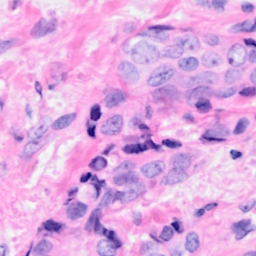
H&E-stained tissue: Breast